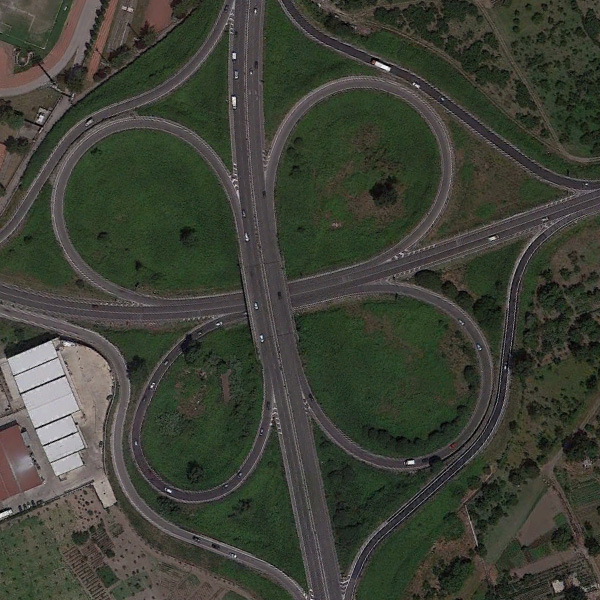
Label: Viaduct